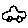
Label: car